Question: I have just started using bootstrap and have 2 rows set up as such:
'''
<div id="wrapper" class="container-fluid">
<div class="row" id="header">
<div class="col-md-8 col-md-offset-2">
<div id="logo">
</div>
</div>
</div><!--HEADER-->
<div class="row" id="heroimage">
<div class="col-md-8 col-md-offset-2">
</div>
</div><!--HEROIMAGE-->
</div><!--WRAPPER-->
'''
But the #heroimage row isnt stretching 100% the width of the page. It appear to have a 15px margin on the right.
See screen shot here. The red bar is #header the blue is #heroimage

Any one have any idea what's causing this and how to fix?
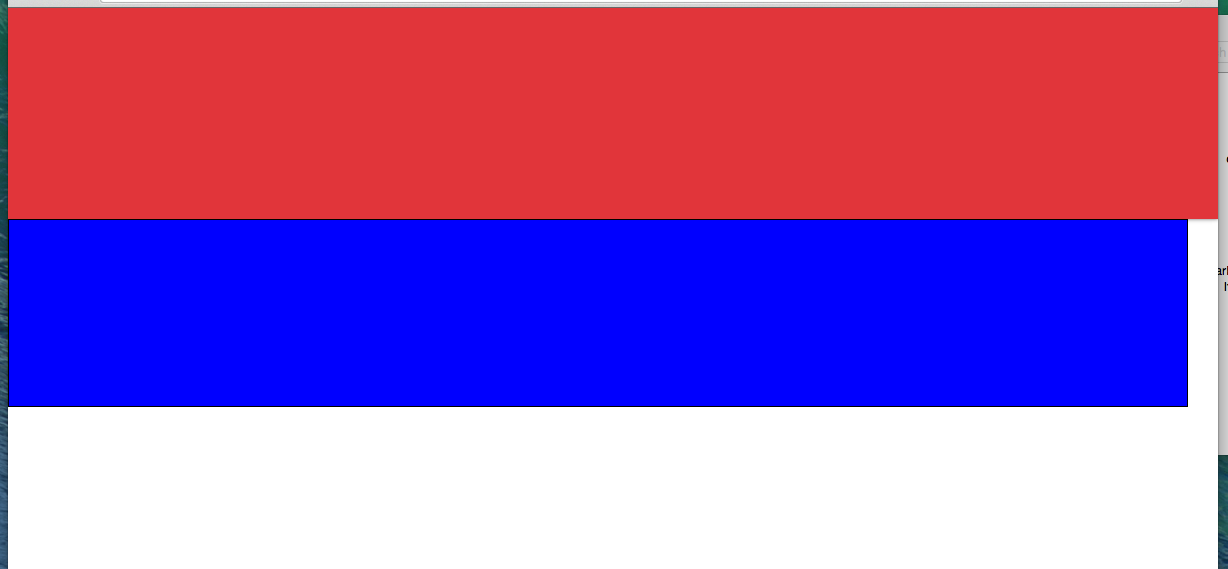
Answer: Uh! Found the issue almost instantly after posting this.
I had
'''
#heroimage{ width: 100%;}
'''
in my css.
Bootstrap doesnt like this and it's not necessary.